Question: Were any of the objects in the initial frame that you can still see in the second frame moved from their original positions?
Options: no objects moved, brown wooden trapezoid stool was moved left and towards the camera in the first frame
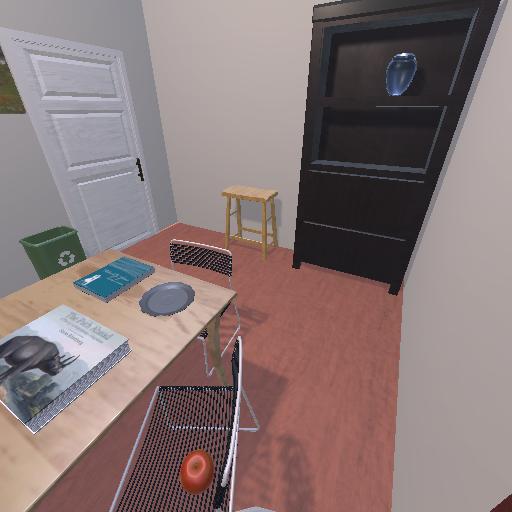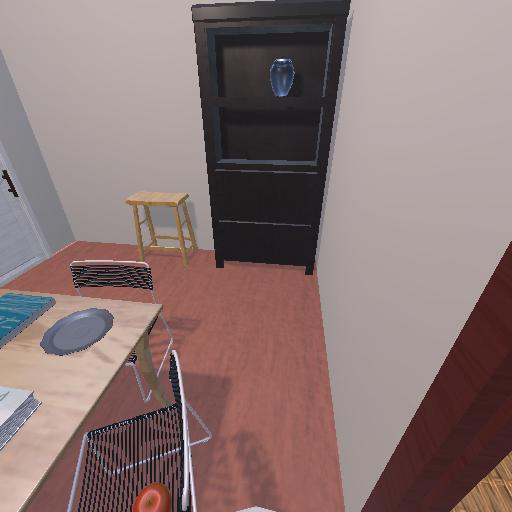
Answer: no objects moved